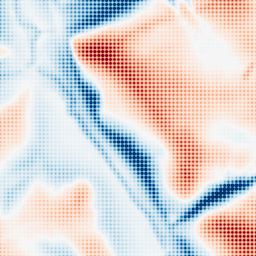
Category: multiscale
Decomposition family: dog_multiscale
Decomposition parameters: sigma_ratio: 1.6
n_scales: 5
base_sigma: 2
Upsampling method: sinc_blackman
Upsampling parameters: scale: 8
kernel_size: 8
Upsampling scale: 8